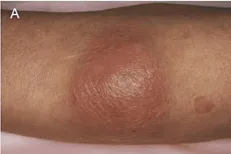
Subcutaneous tissue of the left antebrachium, soft shadow in the left maxillary sinus on cervical computed tomography before and after venetoclax/azacitidine treatment. . A subcutaneous tissue of the left antebrachium with a size of 60 x 30 mm.
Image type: medical_photograph (skin_photograph)